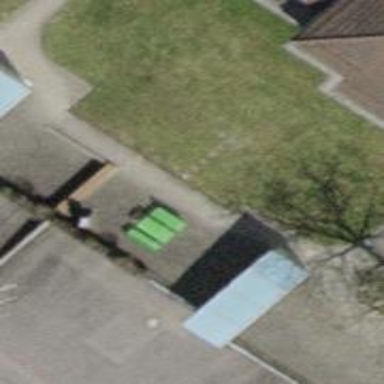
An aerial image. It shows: Picnic table located in leisure land area.